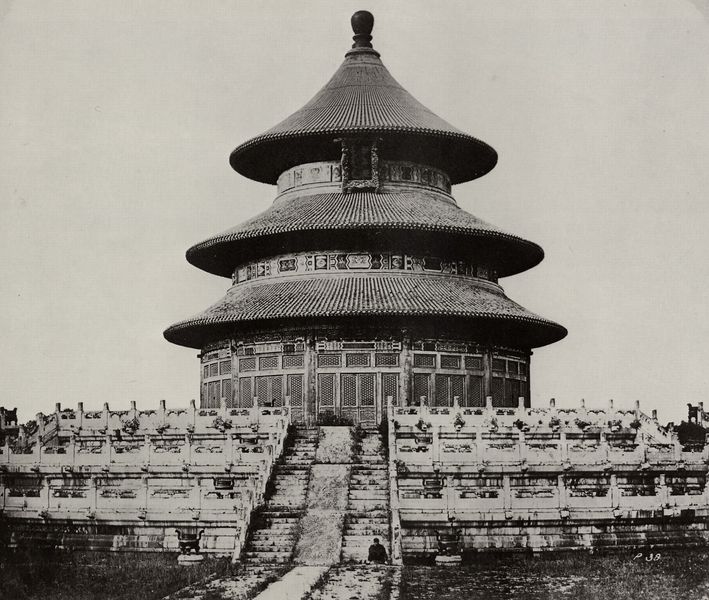
Titel: Erntegebetssaal beim Himmelstempel (Peking)
Künstler: Felice A. Beato
Schlagwörter: dunkel, gott, himmel, mann, schatten, weiß, menschen, stadt, fenster, glas, grau, hell, holz, licht, männer, schmuck, schwarz, tür, anlage, dach, gebäude, gras, haus, weg, wiese, malerei, ornament, zylinder, alt, architektur, mensch, spitze, stein, steine, erde, gebüsch, gitter, kirche, sträucher, drei, pflanzen, kontrast, anhöhe, kreis, rund, turm, japan, sitz, sitze, ansicht, fassade, türen, ernte, dächer, mauer, ziegel, platz, kuppel, treppe, treppen, kartusche, symmetrie, dekor, ornamente, aufgang, geländer, stufe, stufen, platte, monumental, bemalt, halle, foto, fotografie, photographie, ruine, eckig, dreistöckig, kloster, religion, palast, kegel, symmetrisch, asien, schwarz weiss, scharz, asiatisch, reihe, kugel, photo, reihen, chinesisch, ostasien, china, fries, statuen, götter, struktur, unkraut, historismus, etagen, tempel, heiligtum, pavillon, rundtempel, gottheit, tribünen, fotographie, indien, pavillion, stockwerke, terrassen, pagode, schrein, kästchen, verzierungen, kleiner, hasu, indonesien, sitzplätze, zinne, bauwerk, photografie, etage, außenansicht, zentralbau, rotunde, rundbau, runddach, übereinander, paneel, menscen, kult, terassen, stiege, steintreppe, chinesischer turm, chinese, buddhismus, firste, pgoto, tibet, buddha, buddhistisch, holzgebäude, himalaya, chinois, mao, thailand, getreppt, schwazweiß, peking, verbotene stadt, ...., asiaisch, beijing, bnauwerk, chinesische architektur, dach dächer, drei dächer, dreiturm, jahresgebet, manesch, ornanemt, pagoda, pagoge, paodenturm, rundspitze, 3, kdachziegel